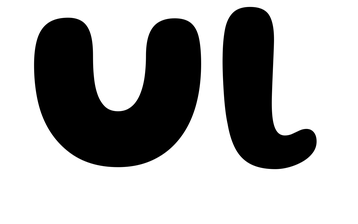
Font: Gluten_Bold